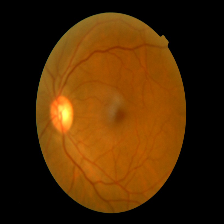
Diabetic retinopathy grade: Mild